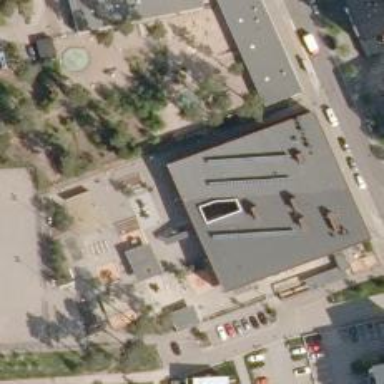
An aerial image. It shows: School.